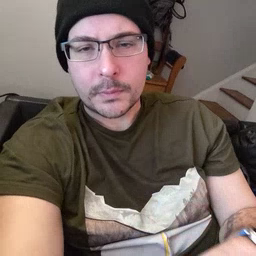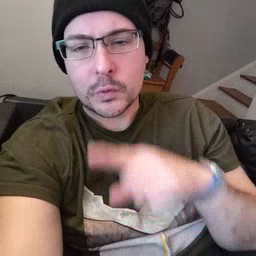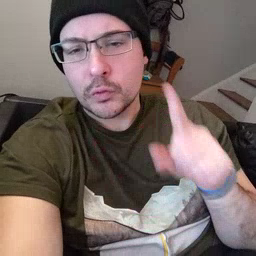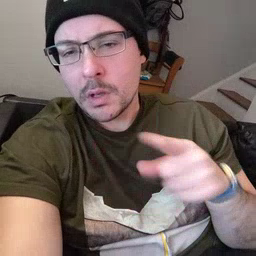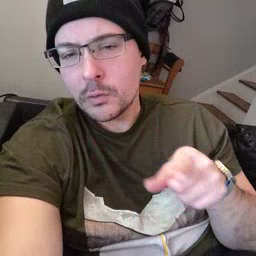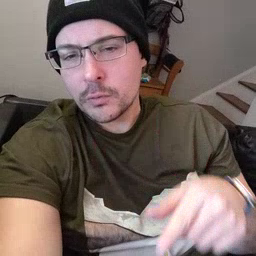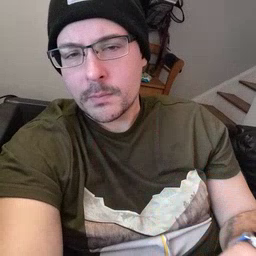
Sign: dryer